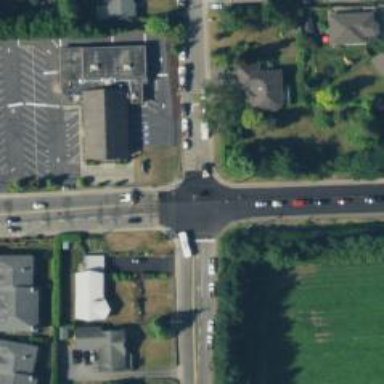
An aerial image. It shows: Stop road.